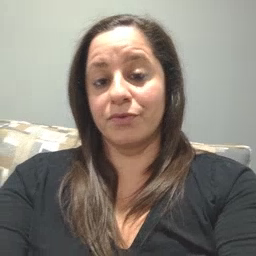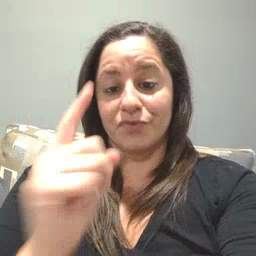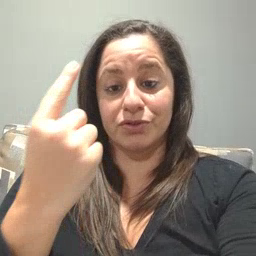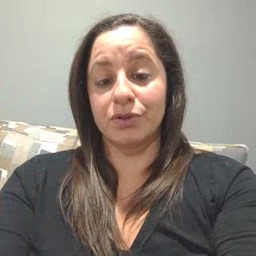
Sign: first